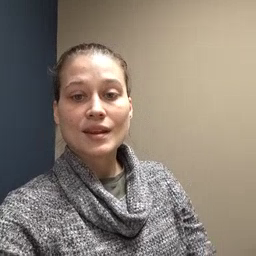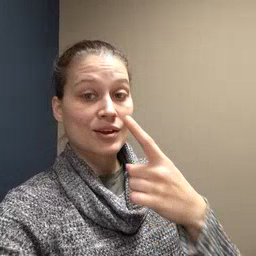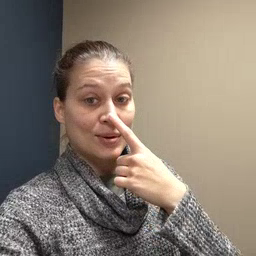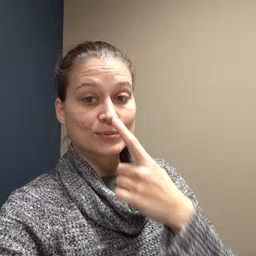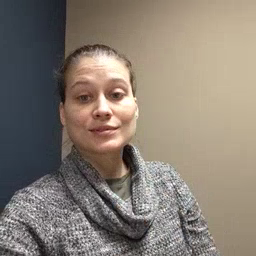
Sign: nose